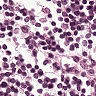
Metastatic tissue present: no